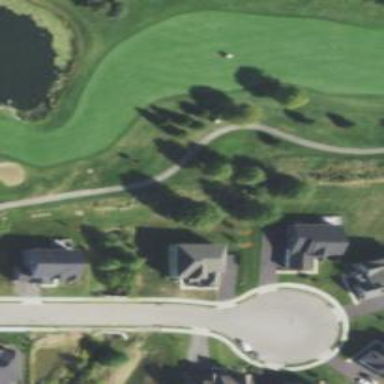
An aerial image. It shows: Path for both road and golf.